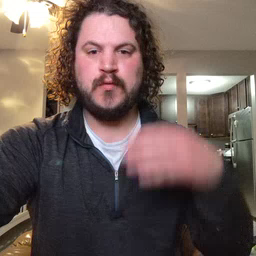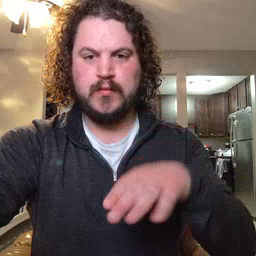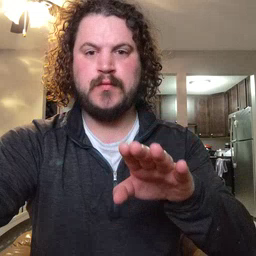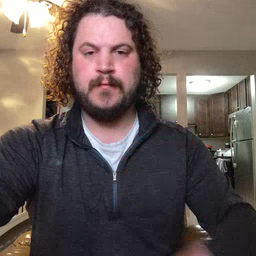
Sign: into